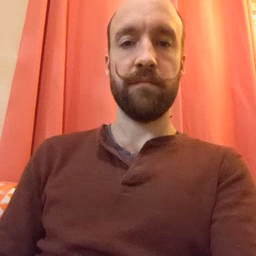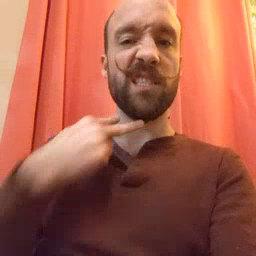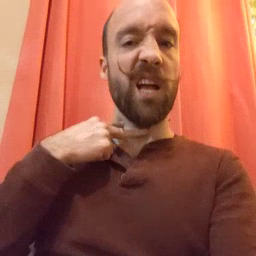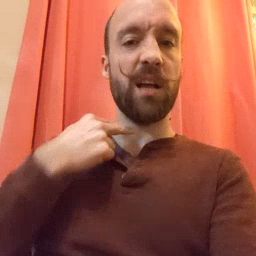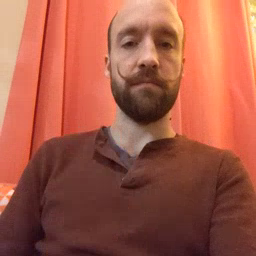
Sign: stuck